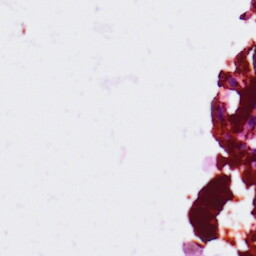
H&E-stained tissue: Lung